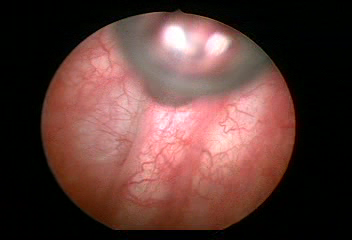
Modality: WLC
Class: Normal mucosa
Bladder cancer association: No